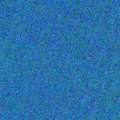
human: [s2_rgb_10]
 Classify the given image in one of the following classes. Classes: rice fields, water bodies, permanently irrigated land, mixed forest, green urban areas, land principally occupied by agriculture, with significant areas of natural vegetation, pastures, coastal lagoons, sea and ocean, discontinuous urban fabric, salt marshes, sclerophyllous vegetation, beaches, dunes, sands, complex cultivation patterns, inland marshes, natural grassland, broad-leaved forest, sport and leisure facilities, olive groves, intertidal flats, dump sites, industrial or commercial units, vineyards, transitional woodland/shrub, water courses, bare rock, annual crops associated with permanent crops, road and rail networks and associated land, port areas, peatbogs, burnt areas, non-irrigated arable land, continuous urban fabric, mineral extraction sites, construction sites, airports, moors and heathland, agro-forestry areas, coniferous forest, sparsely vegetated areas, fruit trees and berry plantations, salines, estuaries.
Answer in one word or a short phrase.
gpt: sea and ocean